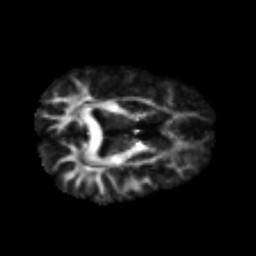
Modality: FA
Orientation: axial
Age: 37
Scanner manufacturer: philips
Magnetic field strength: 3 T
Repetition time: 7.767 s
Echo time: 0.1224 s